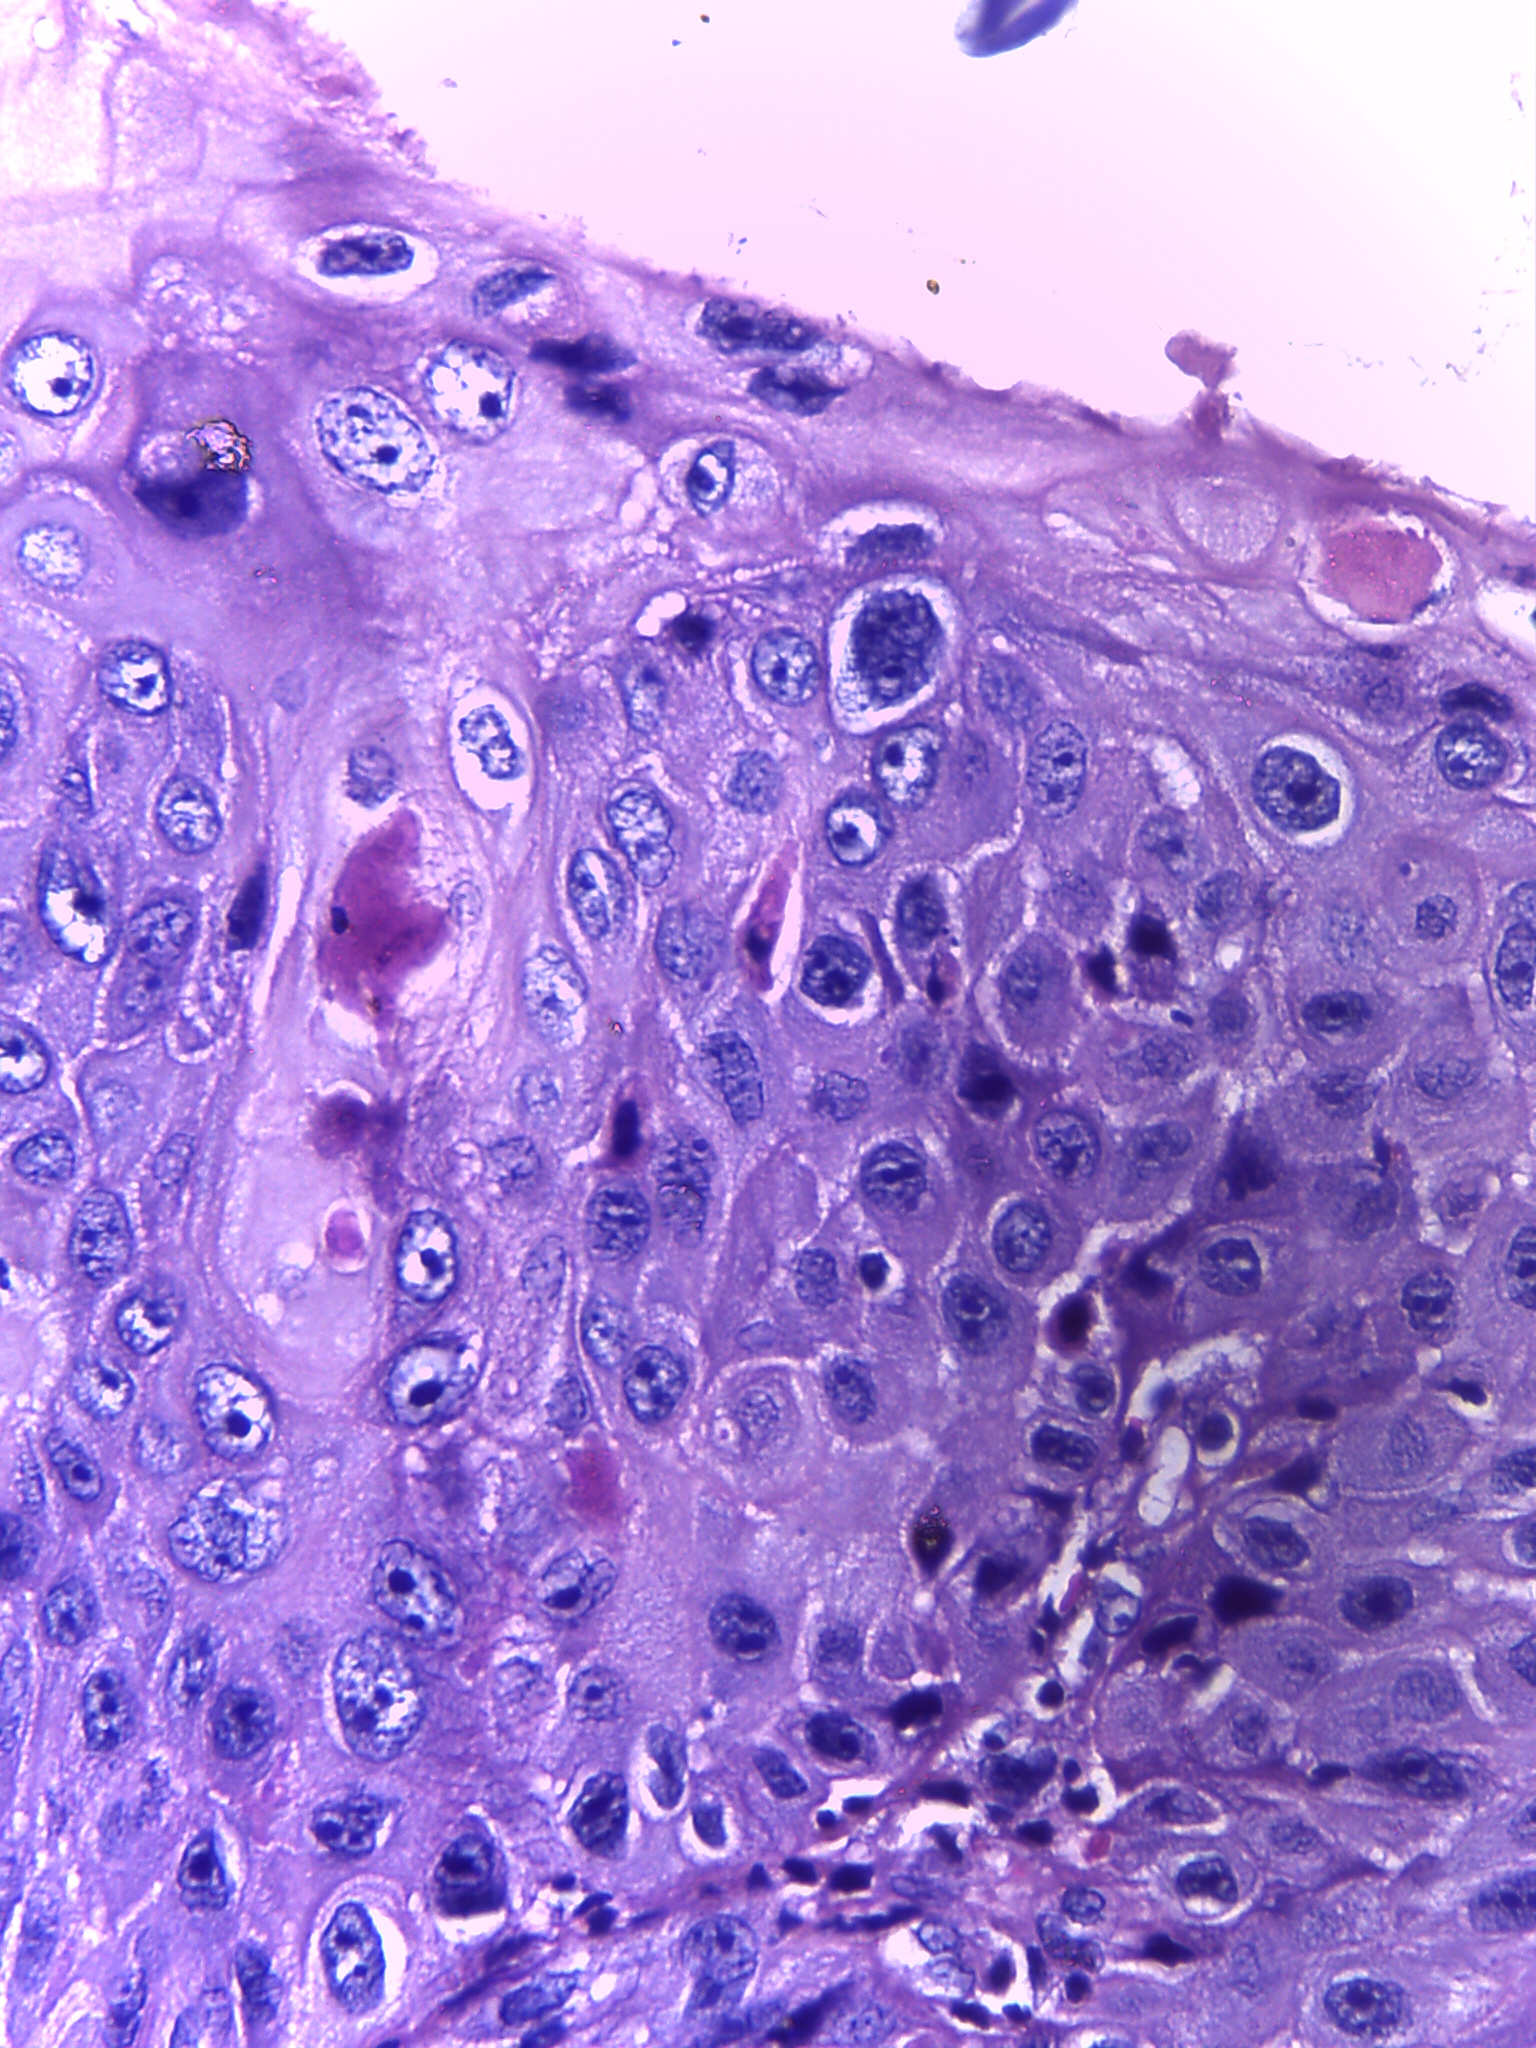
Diagnosis: OSCC